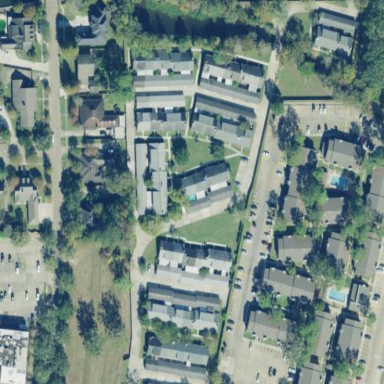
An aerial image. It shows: Condominium in residential area.